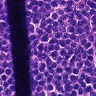
Metastatic tissue present: no